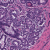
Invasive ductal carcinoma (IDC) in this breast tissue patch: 1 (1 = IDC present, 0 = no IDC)